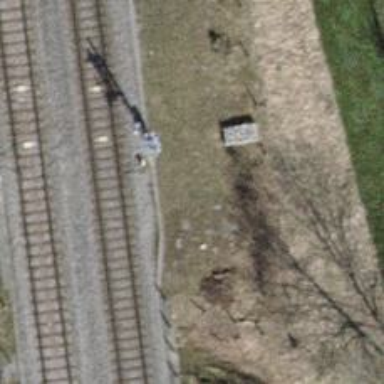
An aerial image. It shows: Railway buffer stop.